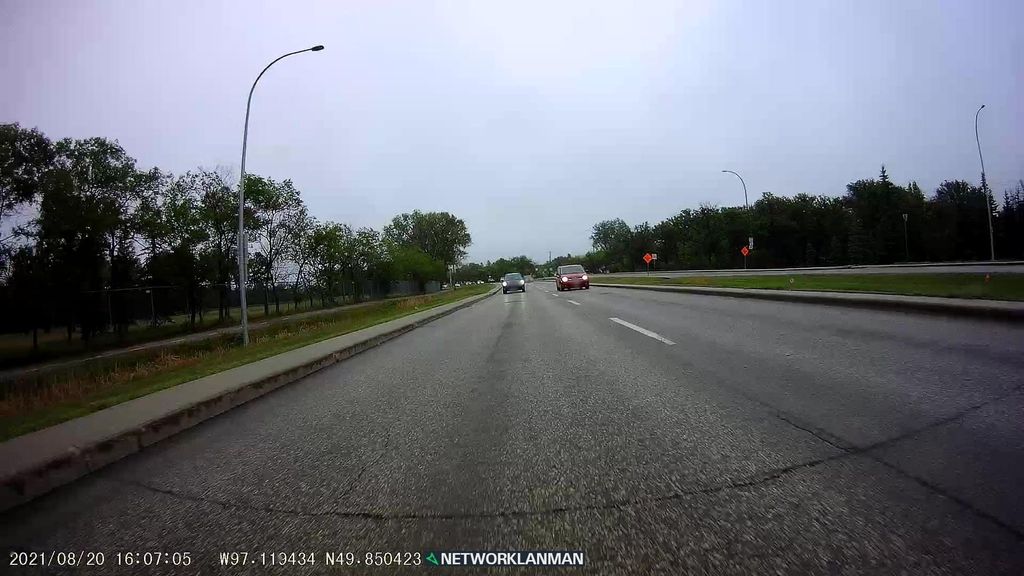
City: winnipeg